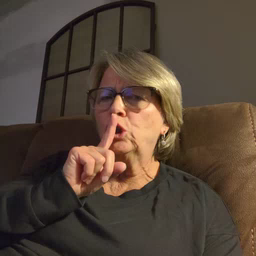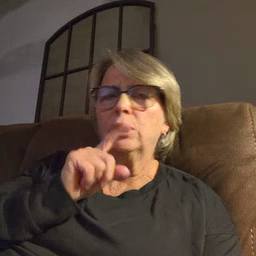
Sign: shhh